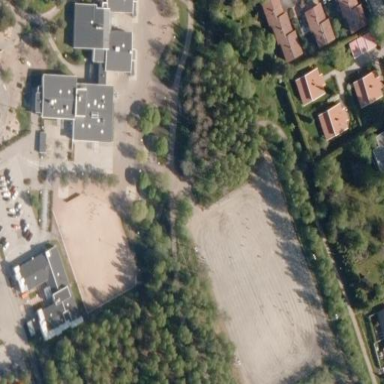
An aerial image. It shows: Multi-sport pitch with fine gravel surface for leisure land.